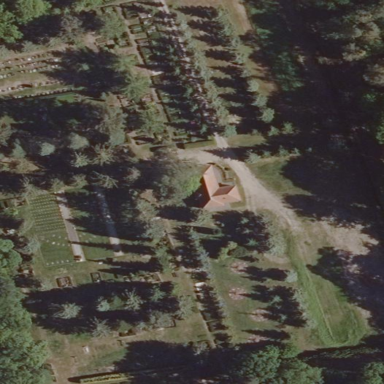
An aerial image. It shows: Cemetery.